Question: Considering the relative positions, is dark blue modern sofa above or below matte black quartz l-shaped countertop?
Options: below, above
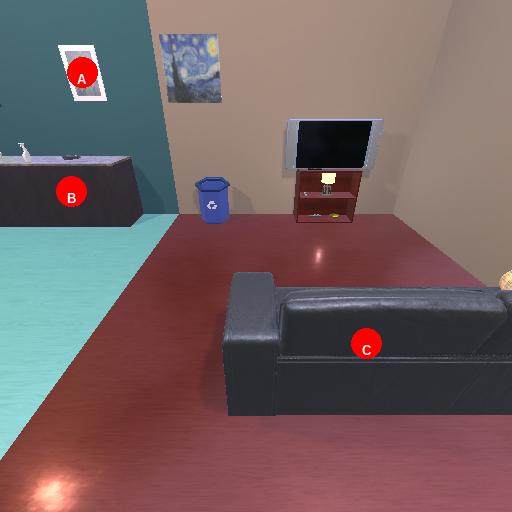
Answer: below